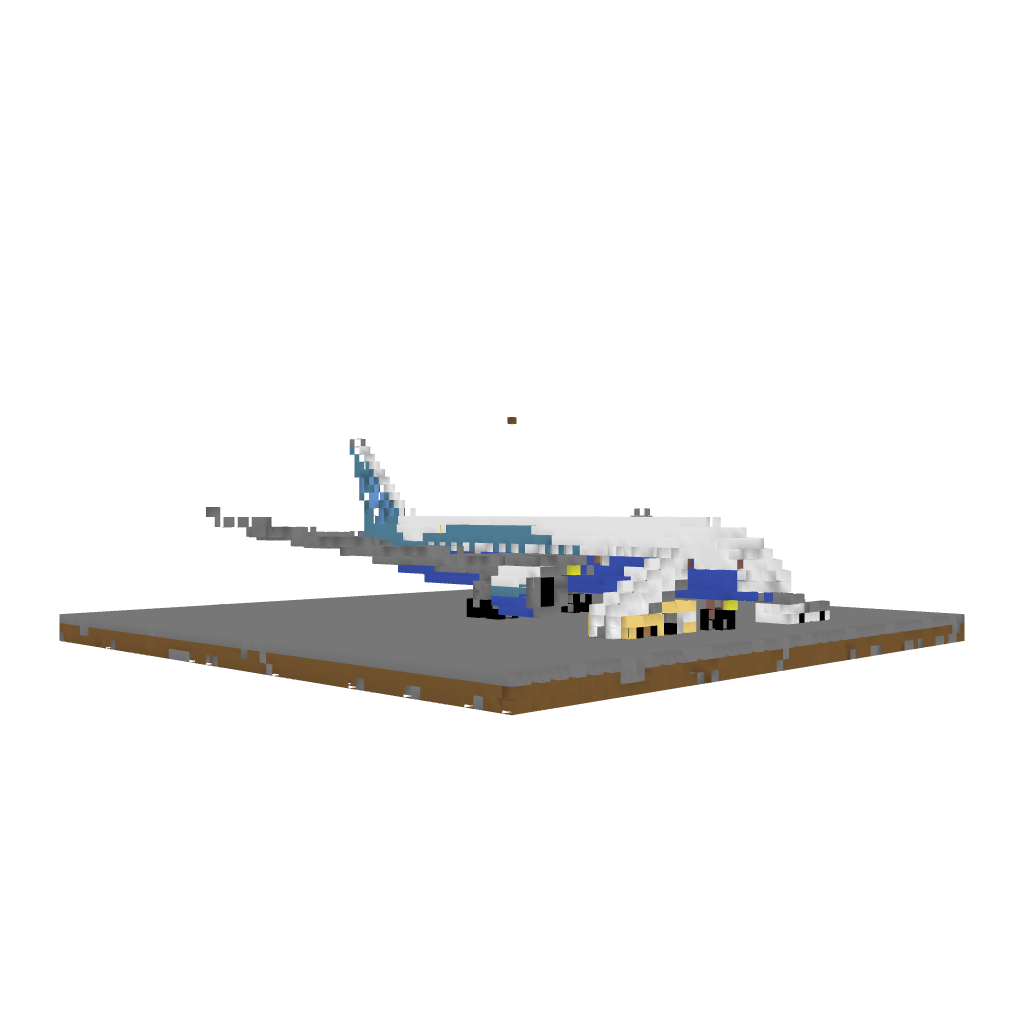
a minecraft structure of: Simple Airplane high quality